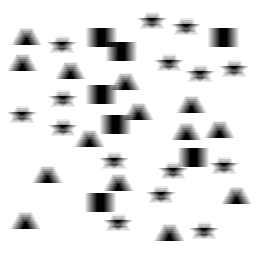
Squares: 7
Triangles: 14
Stars: 15
Total shapes: 36